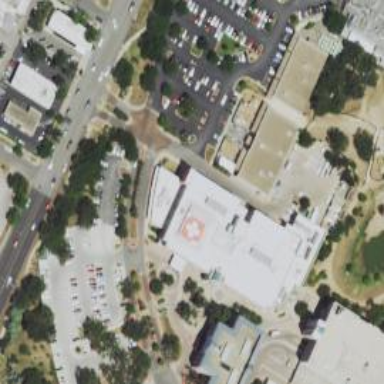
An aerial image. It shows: Hospital building.